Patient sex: F
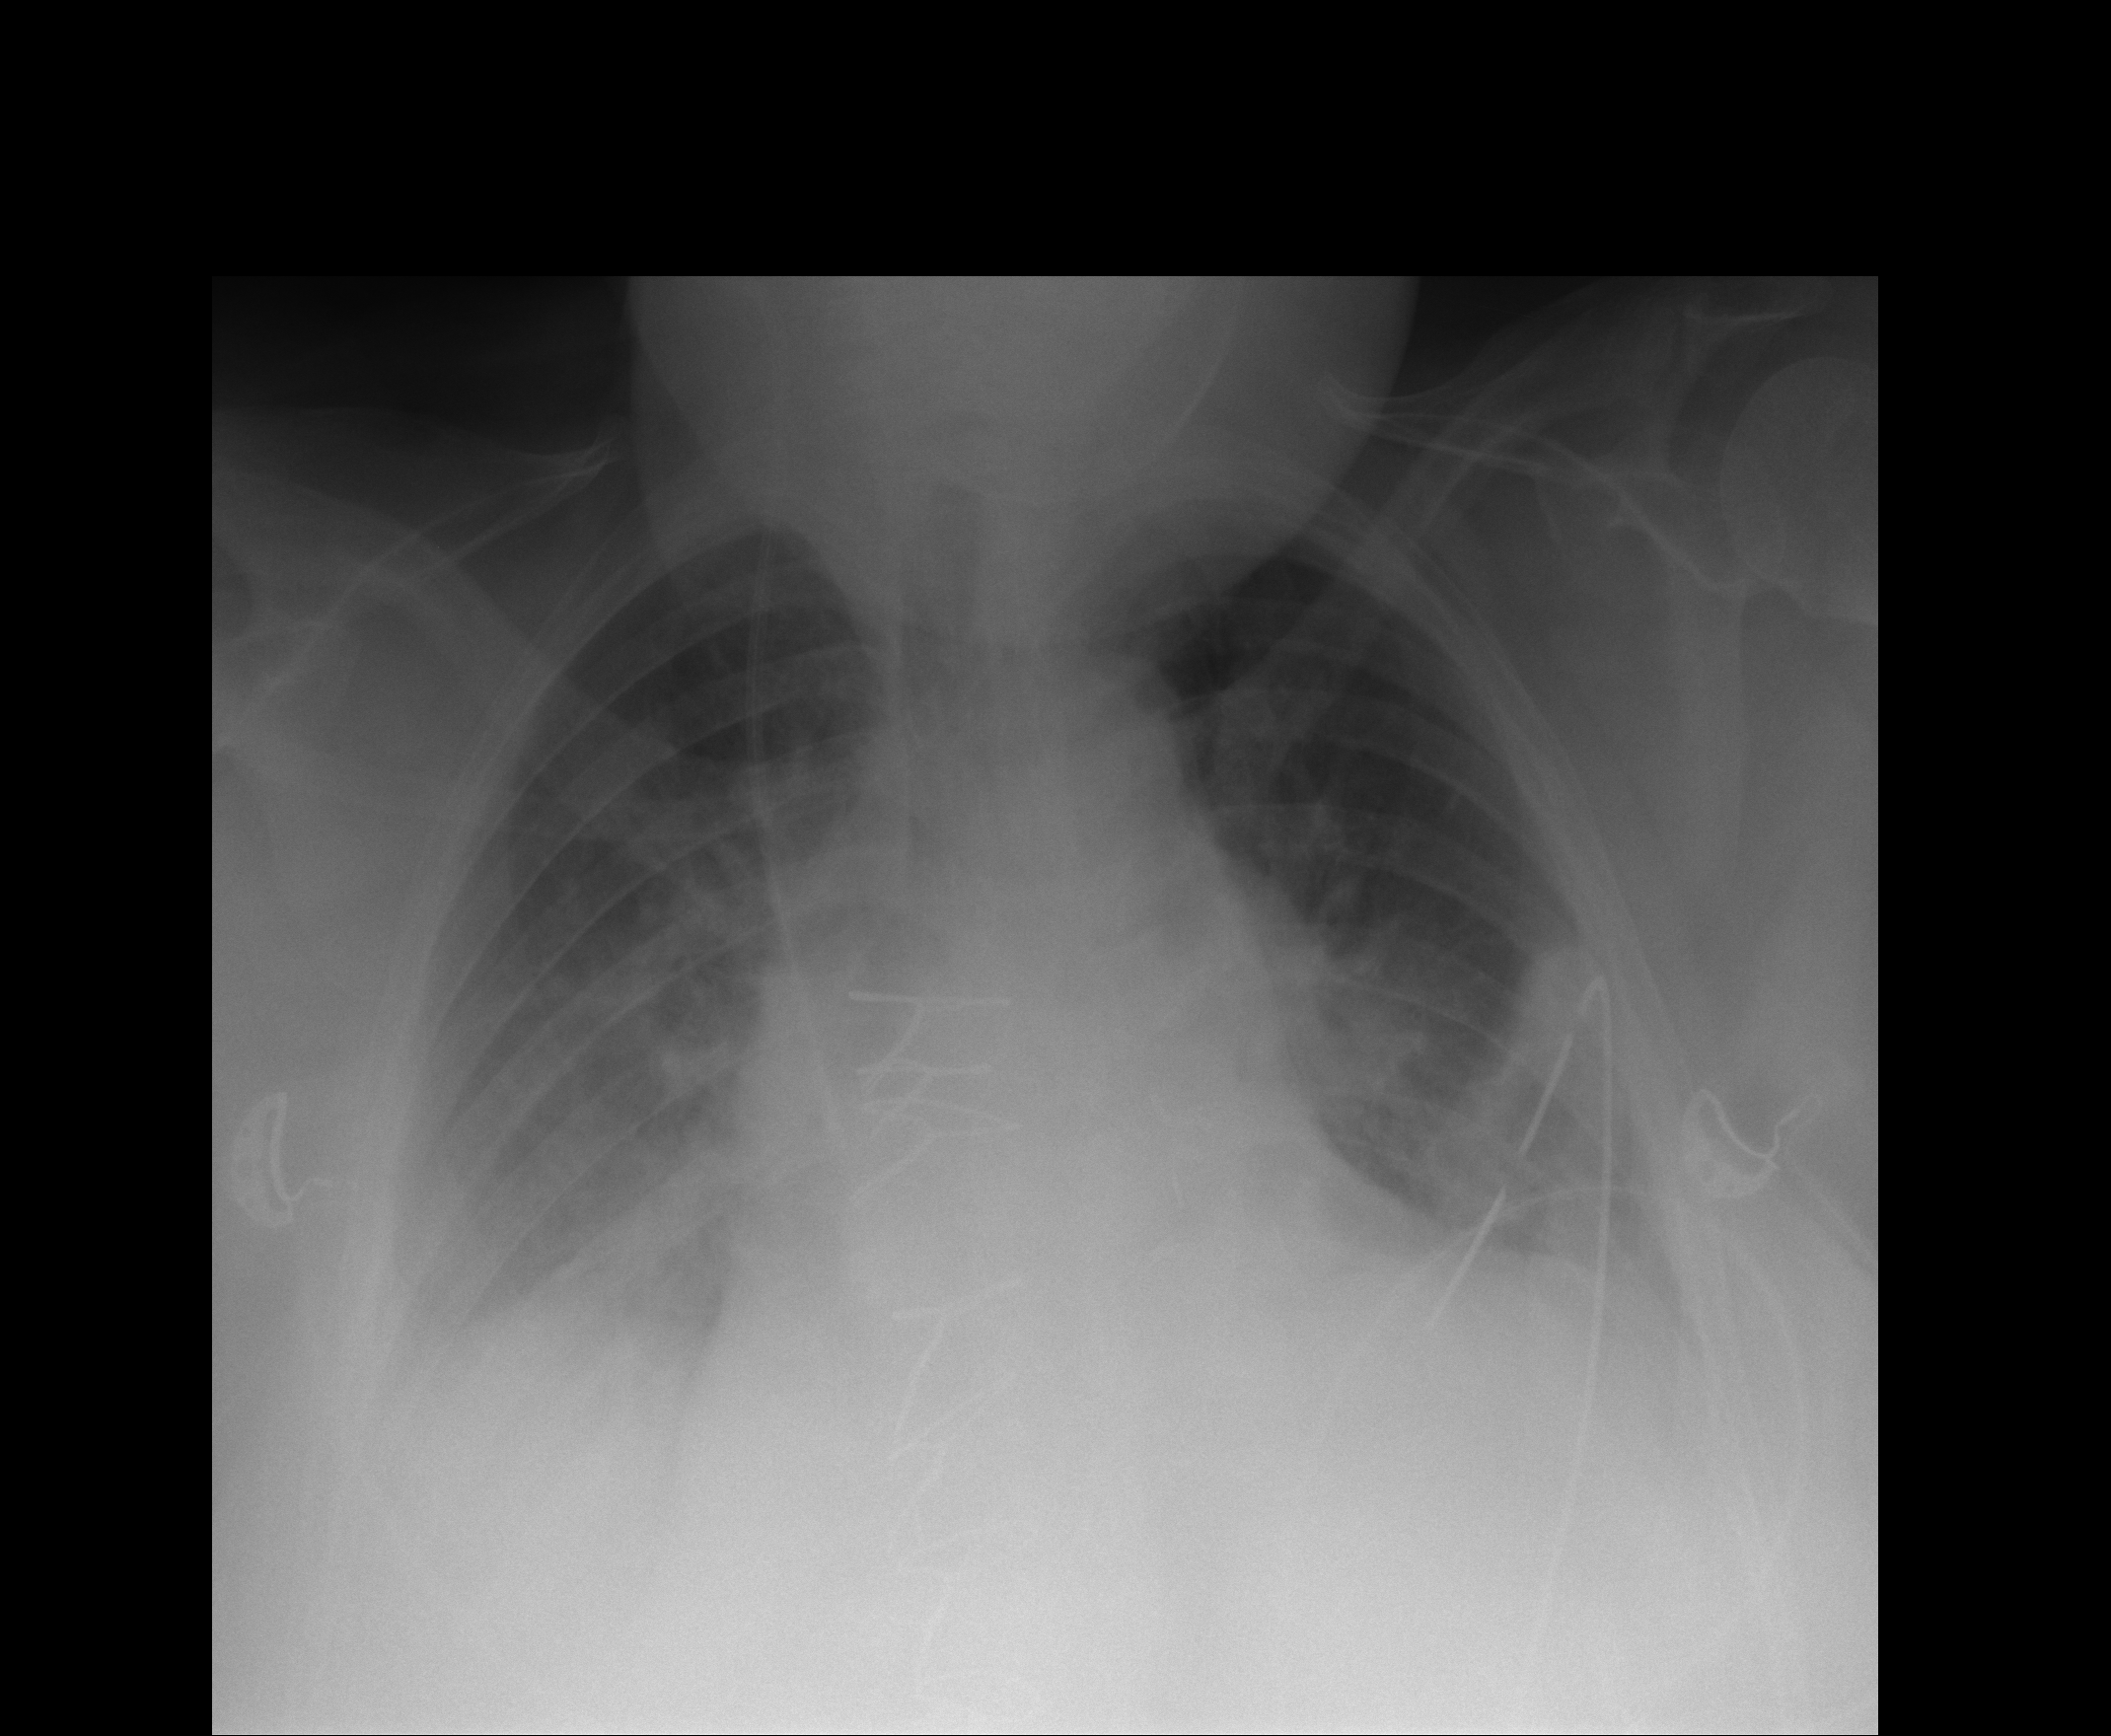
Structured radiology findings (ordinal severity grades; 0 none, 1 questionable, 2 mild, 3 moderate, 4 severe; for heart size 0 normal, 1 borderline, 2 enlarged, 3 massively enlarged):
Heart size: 2
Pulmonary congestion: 0
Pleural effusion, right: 2
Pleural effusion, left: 1
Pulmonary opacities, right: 0
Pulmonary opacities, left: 0
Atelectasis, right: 2
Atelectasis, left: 2